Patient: sex M, age 35
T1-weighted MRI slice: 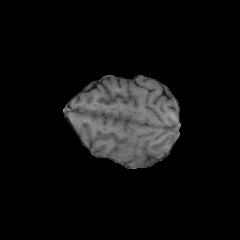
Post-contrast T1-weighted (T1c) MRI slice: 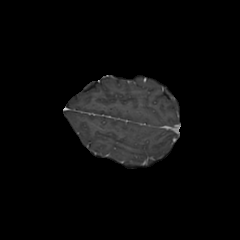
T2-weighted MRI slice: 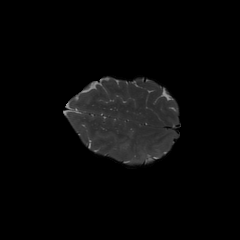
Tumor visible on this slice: yes
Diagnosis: Astrocytoma, IDH-wildtype
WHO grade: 2